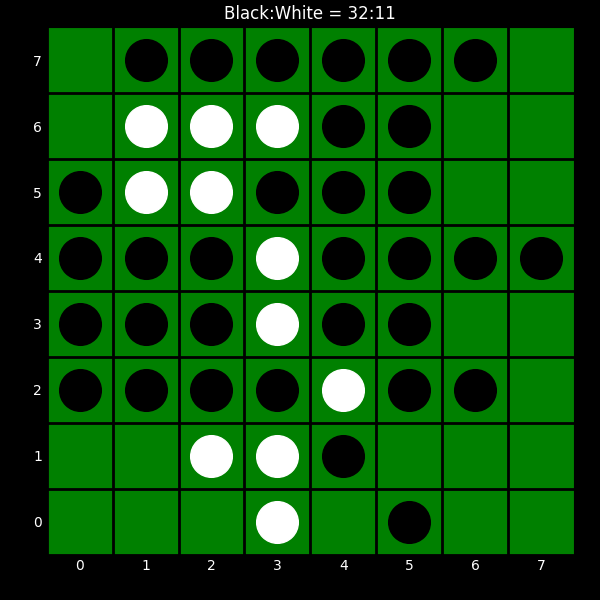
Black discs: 32
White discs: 11